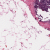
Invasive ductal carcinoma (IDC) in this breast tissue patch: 1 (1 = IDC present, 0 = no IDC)